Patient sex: M
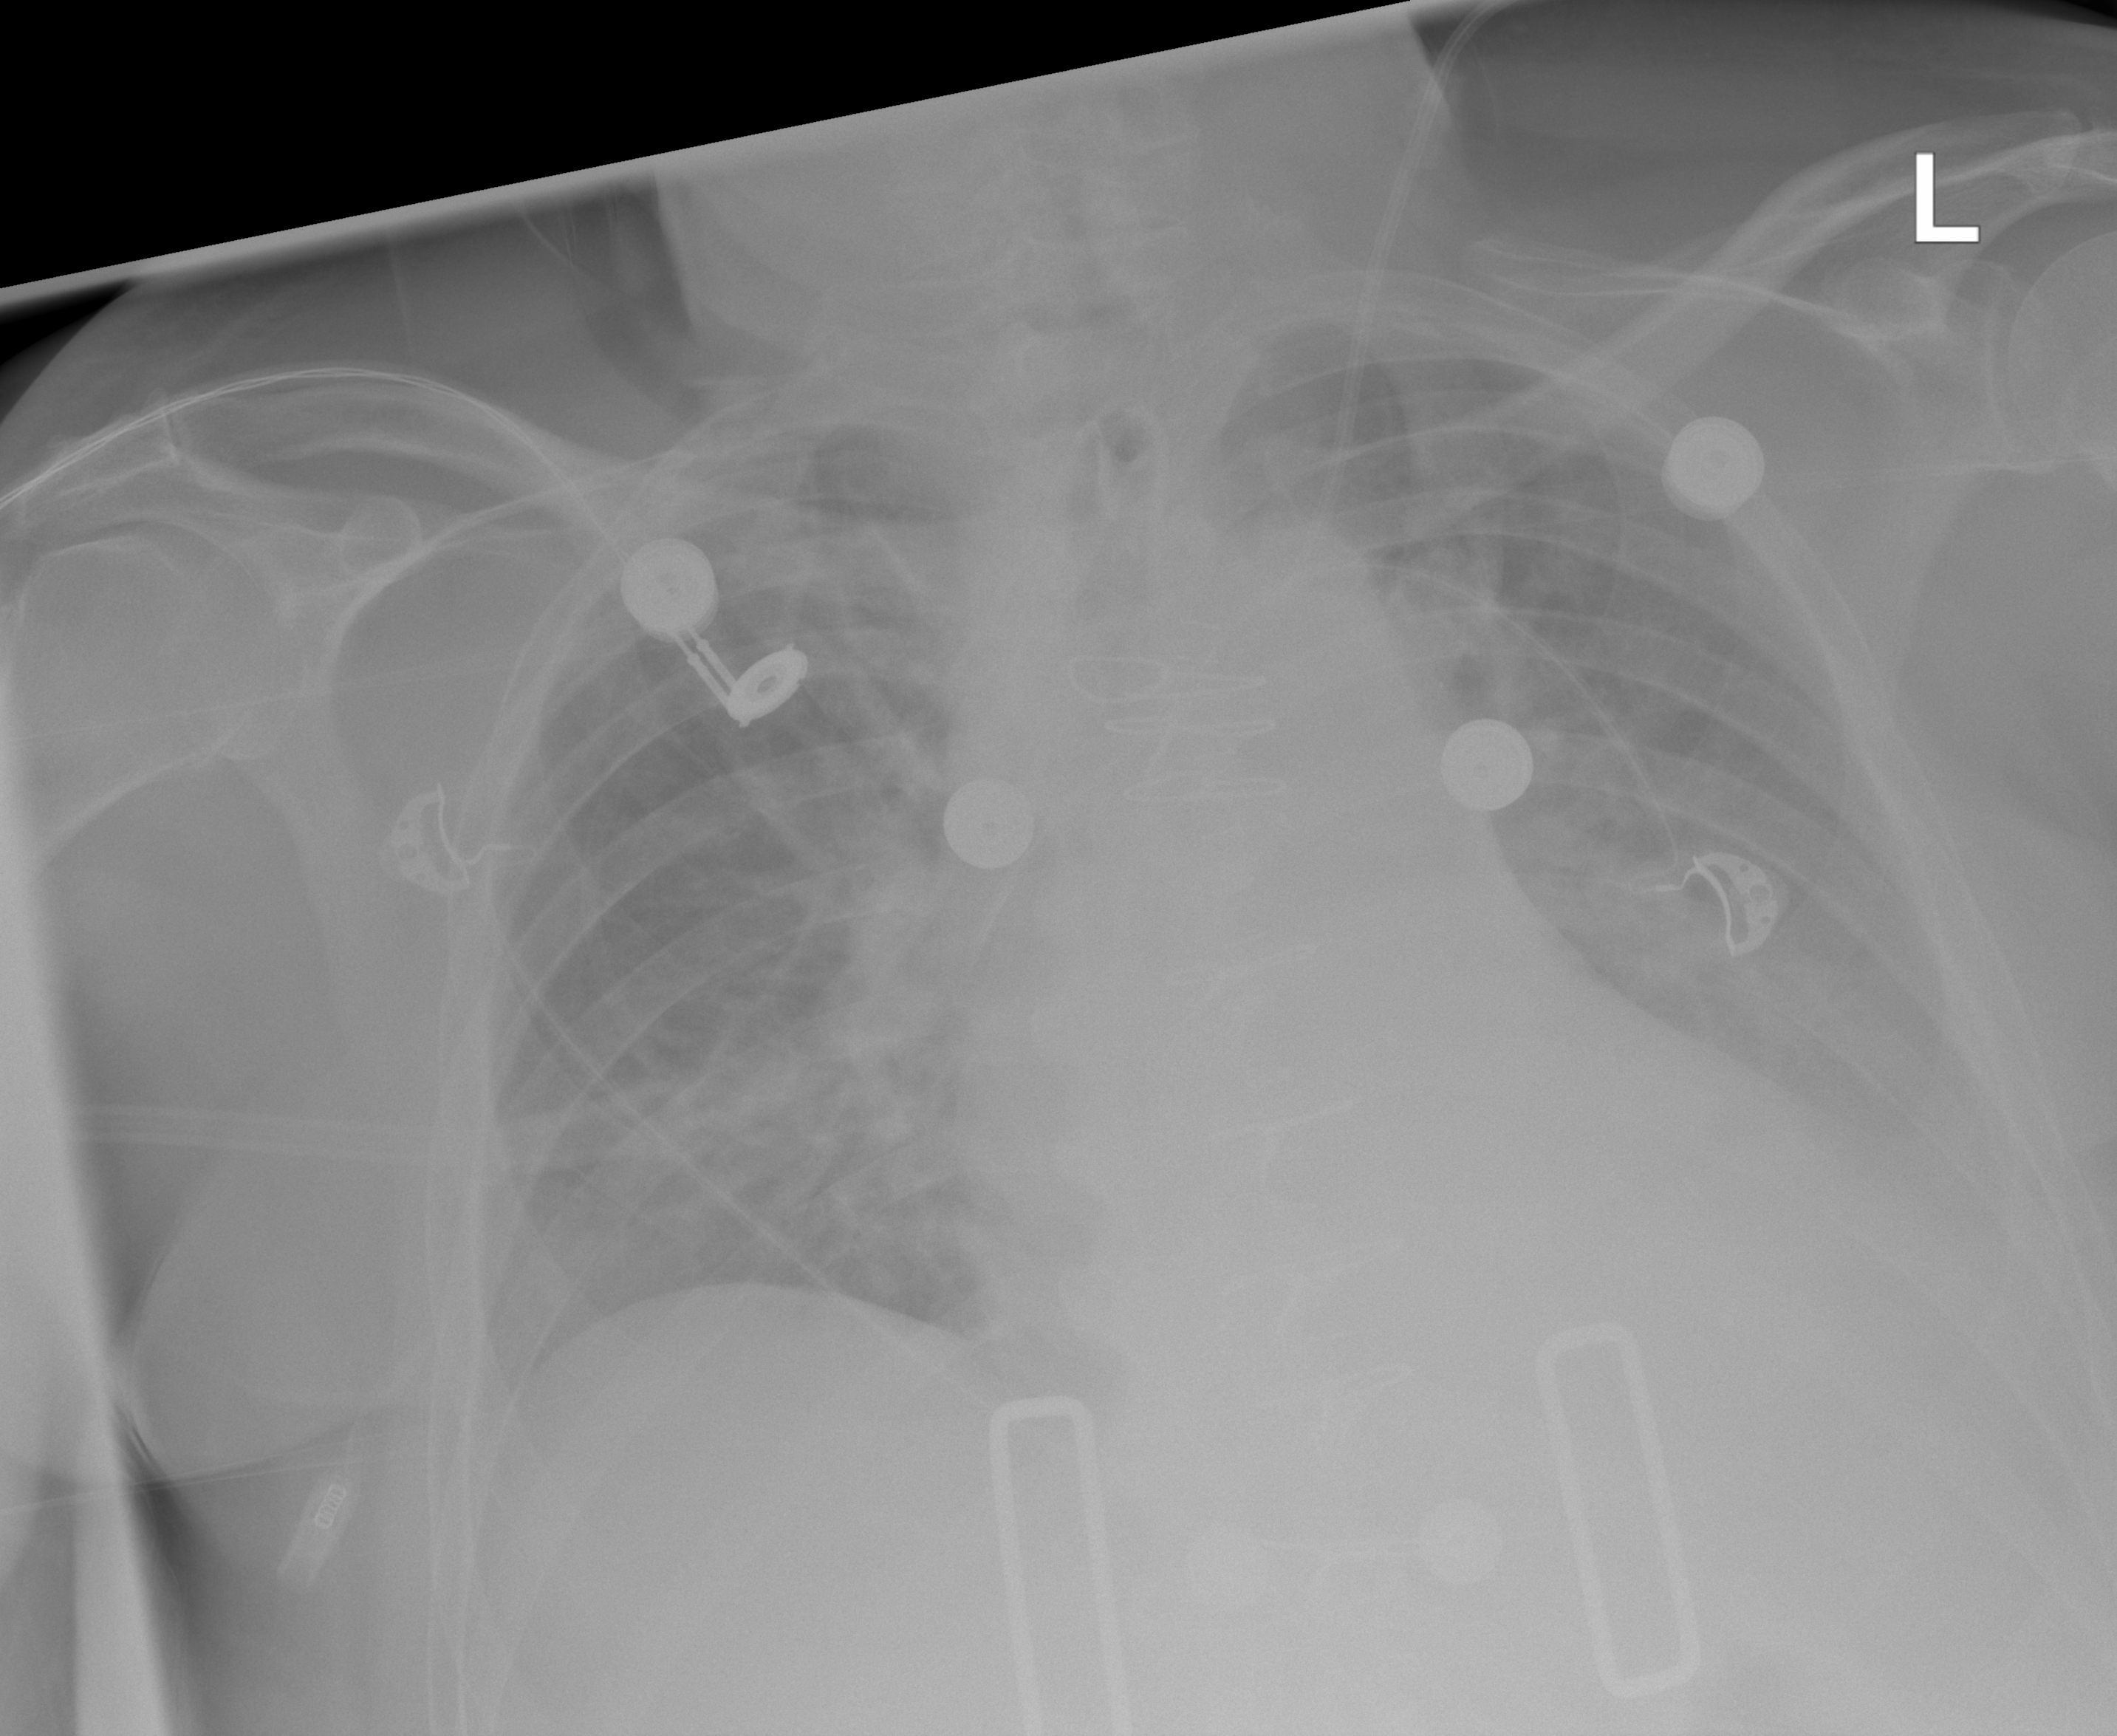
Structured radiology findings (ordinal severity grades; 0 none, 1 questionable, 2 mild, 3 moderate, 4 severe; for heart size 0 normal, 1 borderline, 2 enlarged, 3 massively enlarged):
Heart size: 2
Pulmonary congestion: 2
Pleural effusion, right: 2
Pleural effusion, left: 3
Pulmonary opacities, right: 2
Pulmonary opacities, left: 2
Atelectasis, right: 0
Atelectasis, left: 2